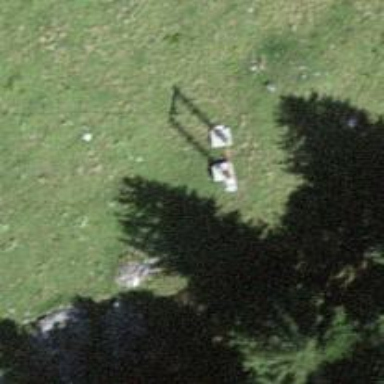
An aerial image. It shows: Pylon used for aerialway.